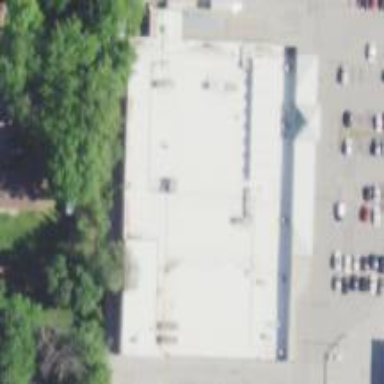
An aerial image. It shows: Retail building.